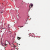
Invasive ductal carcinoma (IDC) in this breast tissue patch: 0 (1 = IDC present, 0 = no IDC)